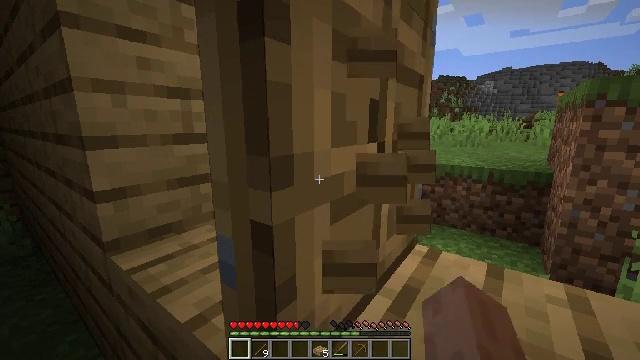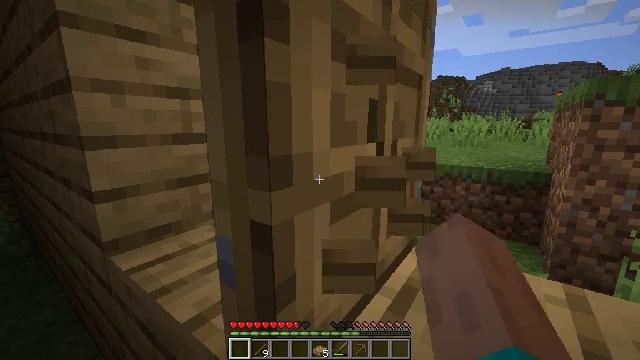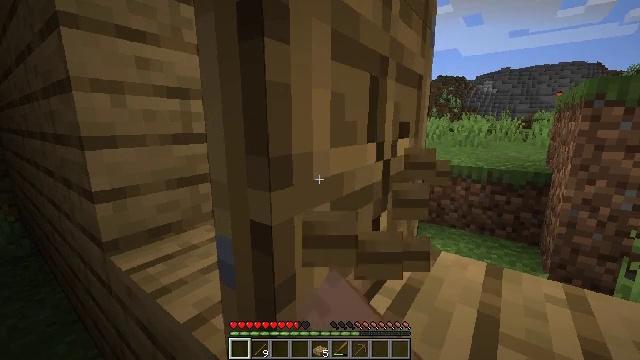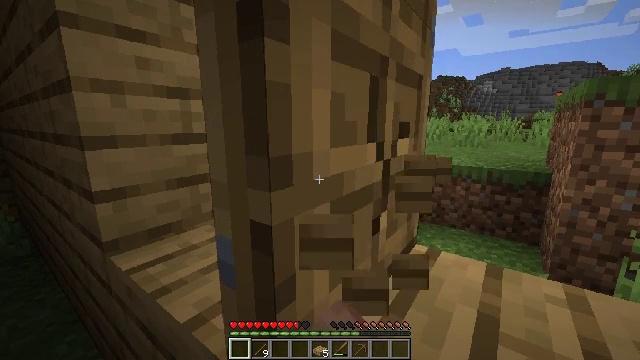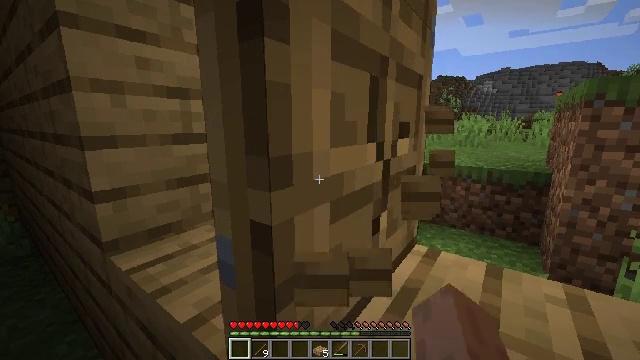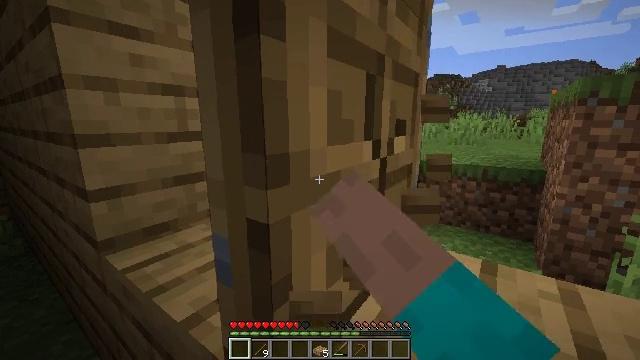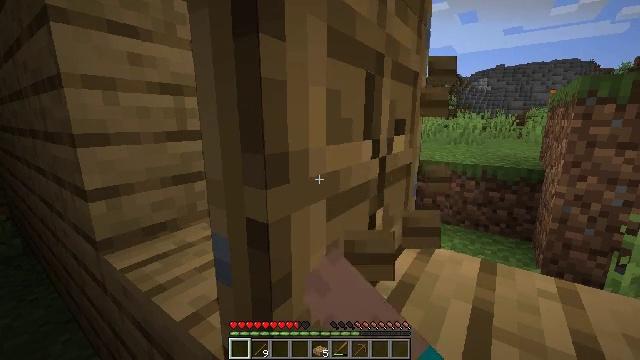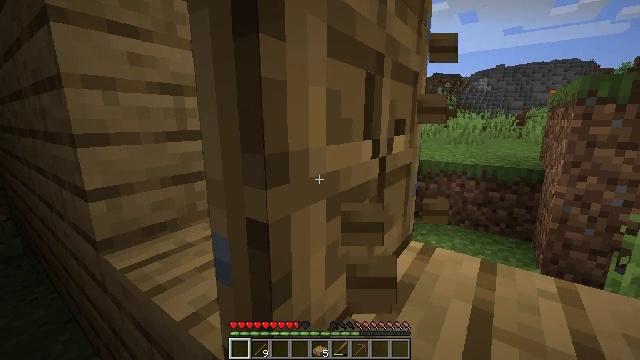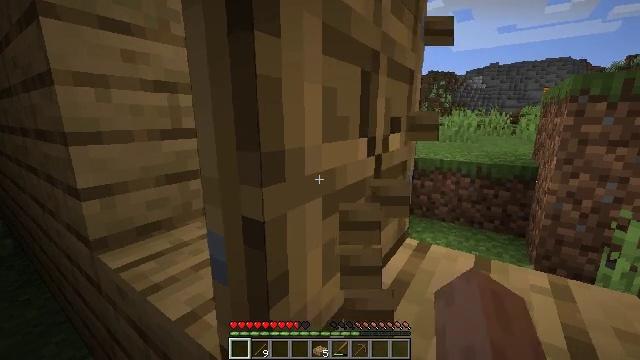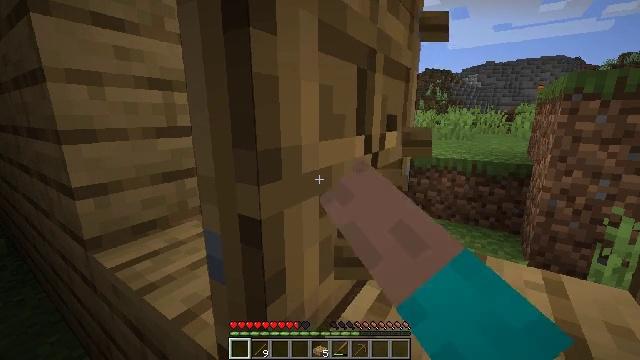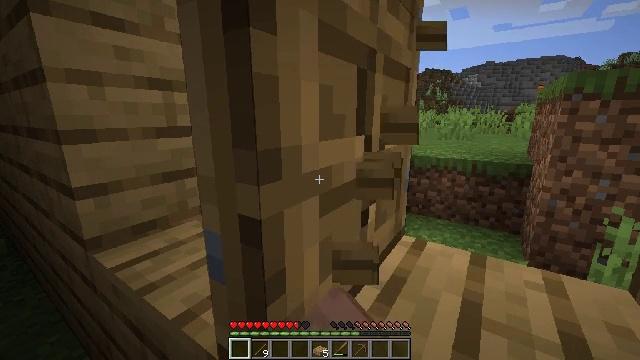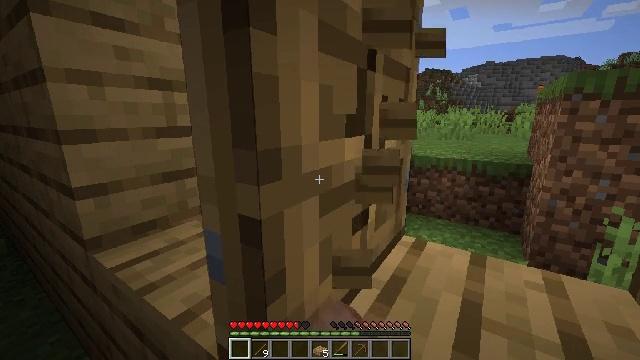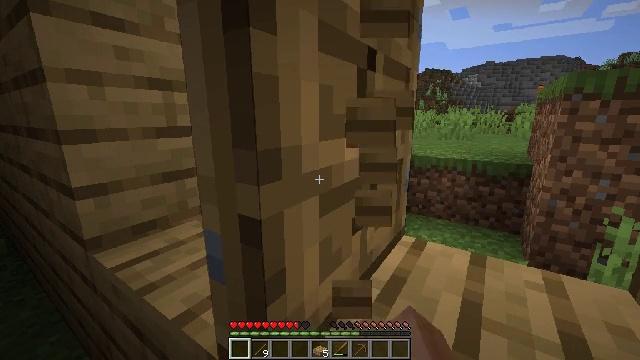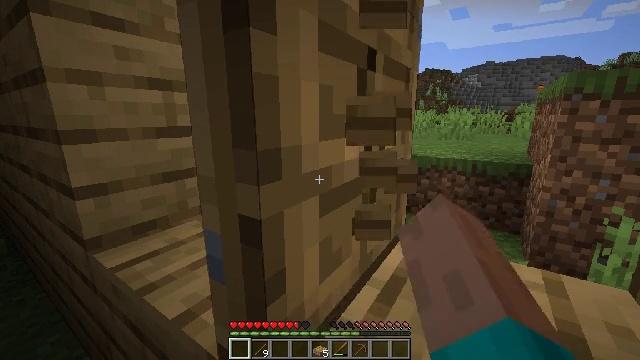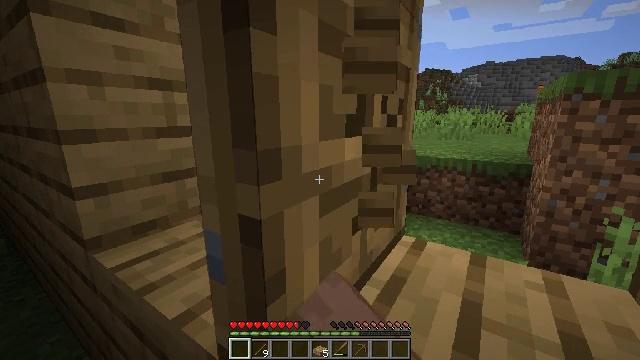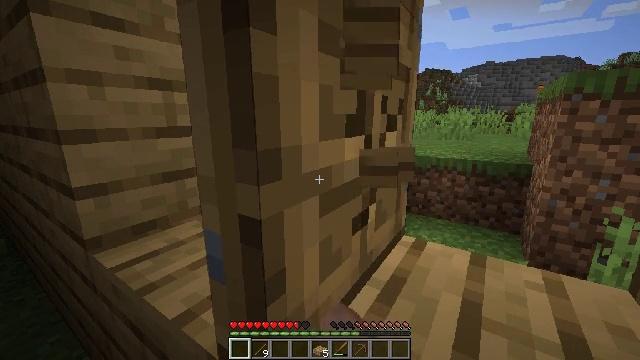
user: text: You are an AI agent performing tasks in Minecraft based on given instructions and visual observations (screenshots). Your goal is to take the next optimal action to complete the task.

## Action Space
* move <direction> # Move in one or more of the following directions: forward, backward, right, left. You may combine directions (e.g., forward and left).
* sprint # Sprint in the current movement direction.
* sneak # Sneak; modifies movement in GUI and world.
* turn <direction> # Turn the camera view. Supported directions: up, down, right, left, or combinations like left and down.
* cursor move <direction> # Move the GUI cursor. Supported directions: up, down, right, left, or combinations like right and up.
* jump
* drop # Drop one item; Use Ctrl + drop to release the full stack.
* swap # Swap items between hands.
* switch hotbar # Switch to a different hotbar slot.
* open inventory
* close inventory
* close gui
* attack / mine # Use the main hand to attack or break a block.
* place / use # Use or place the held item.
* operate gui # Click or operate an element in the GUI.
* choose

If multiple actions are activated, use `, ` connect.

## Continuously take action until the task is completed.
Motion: motion action
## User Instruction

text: Break the oak door to remove it.
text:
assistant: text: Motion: attack / mine
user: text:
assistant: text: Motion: attack / mine
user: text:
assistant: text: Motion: attack / mine
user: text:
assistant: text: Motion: attack / mine
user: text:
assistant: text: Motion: attack / mine
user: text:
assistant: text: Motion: attack / mine
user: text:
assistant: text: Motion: attack / mine
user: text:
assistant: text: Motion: attack / mine
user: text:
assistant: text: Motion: attack / mine
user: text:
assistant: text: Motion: attack / mine
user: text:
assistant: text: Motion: attack / mine
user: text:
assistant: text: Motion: attack / mine
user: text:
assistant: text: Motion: attack / mine
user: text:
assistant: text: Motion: attack / mine
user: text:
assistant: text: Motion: attack / mine
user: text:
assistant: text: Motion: attack / mine
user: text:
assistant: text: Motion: attack / mine
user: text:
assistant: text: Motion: attack / mine
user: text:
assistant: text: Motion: attack / mine
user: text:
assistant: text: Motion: attack / mine
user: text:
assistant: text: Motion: attack / mine
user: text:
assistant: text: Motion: attack / mine
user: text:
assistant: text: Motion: attack / mine
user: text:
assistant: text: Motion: attack / mine
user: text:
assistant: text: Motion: attack / mine
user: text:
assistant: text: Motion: attack / mine
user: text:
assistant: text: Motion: attack / mine
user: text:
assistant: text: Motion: attack / mine
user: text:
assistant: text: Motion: attack / mine
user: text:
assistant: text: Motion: attack / mine